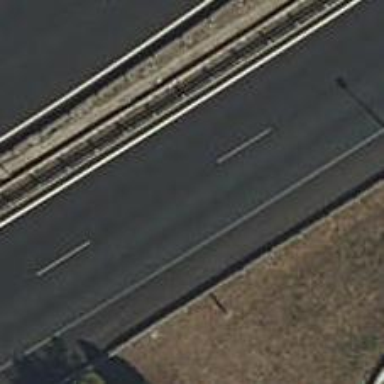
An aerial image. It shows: Traffic calming measure in place: rumble strips.